Question: I'm encountering a mystery issue when selecting a pin in the mapview iOS6

BTW, it works correctly in iOS 5, i'm not sure what they changed in the map of iOS 6 that produce this issue.
NOTE that when I click on the map, the callout directly go over the pins and shows correctly
any help/clue would be appreciated,
Thanks in advance
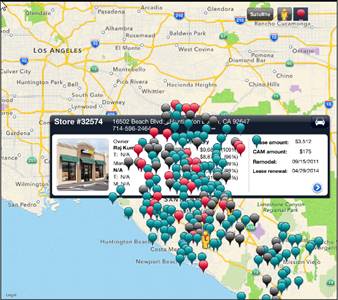
Answer: the answer might vary a bit depending on how you're implementing your custom callout bubble. This was/is the solution I'm using: <URL> and I ran into the exact same problem.
Basically, everytime the callout is going to show, I had to bring the subview to the front.
In this case, my custom callout bubble is a class called 'BaseCalloutView' which contains a UIView as its ContentView property (as you can see in the UML diagram at the link above). When the annotation is selected, it triggers the 'animateIn' function of the BaseCalloutView, into which I added:
'''
[self.superview bringSubviewToFront:self];
'''
As I mentioned, your mileage may vary depending on how you're implementing the custom callout bubble. I can provide you with the full code if needed - but to be honest 90% of my code is from the link above.